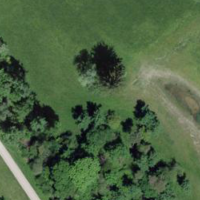
EUNIS habitat code: 23
Species observed at this site:
Prunus spinosa
Cirsium arvense